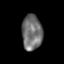
Tissue: lung
Cell type: Epithelial cells
Senescence score: 0.2061
Nuclear area (px): 703
Mean DAPI intensity: 113.102